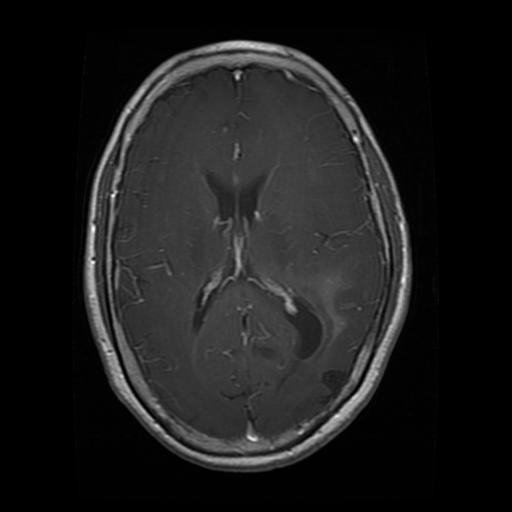
Label: glioma